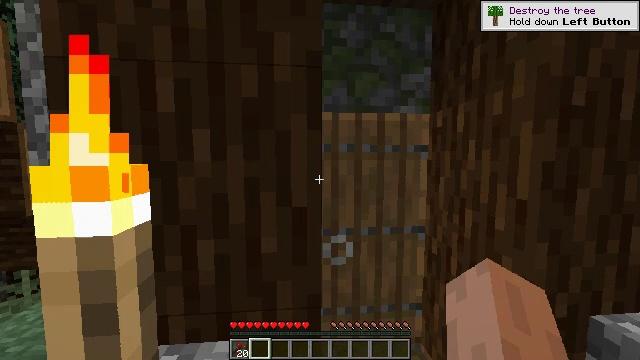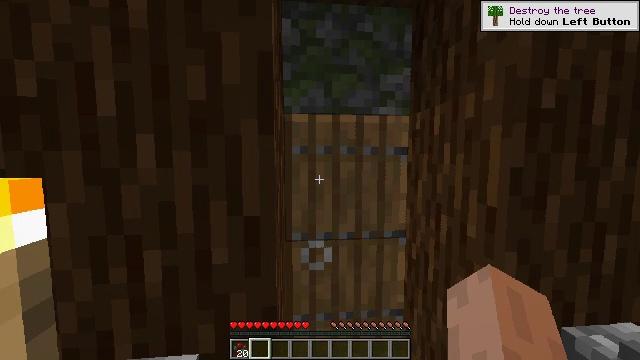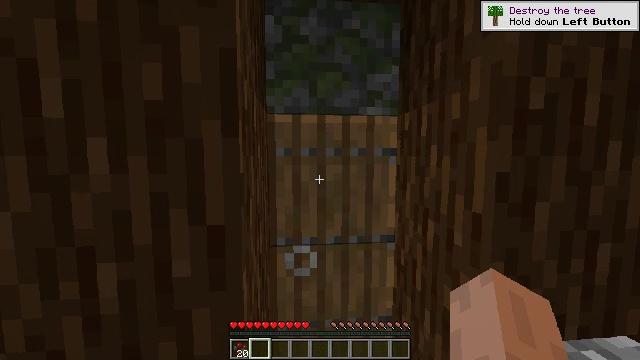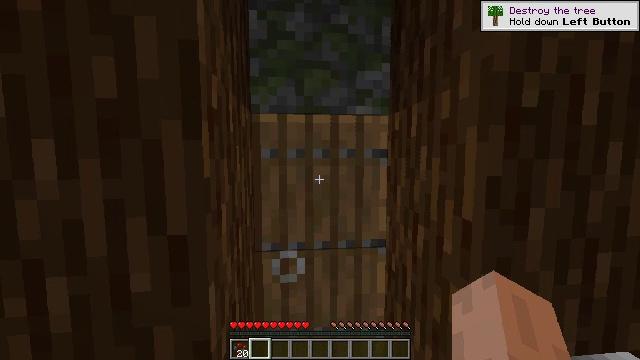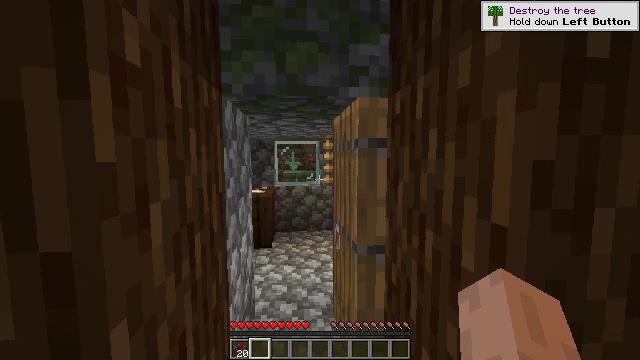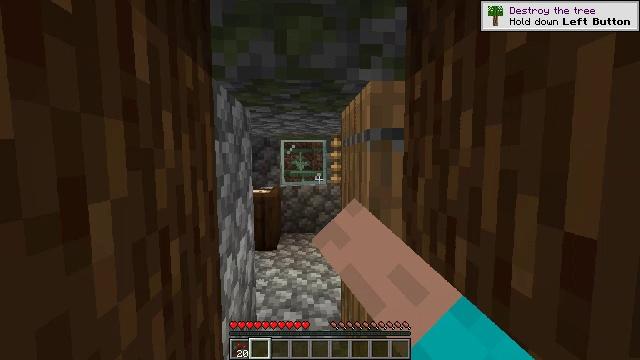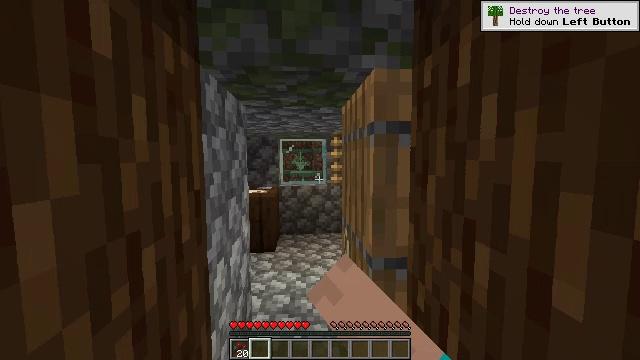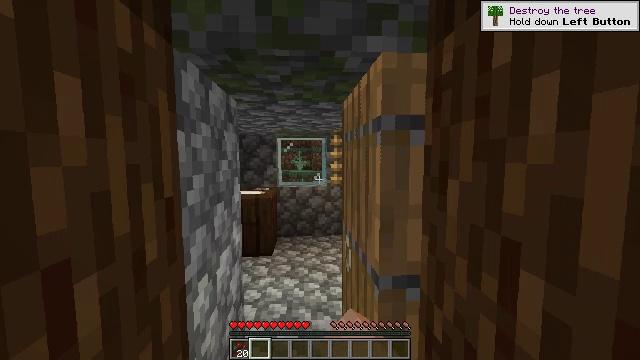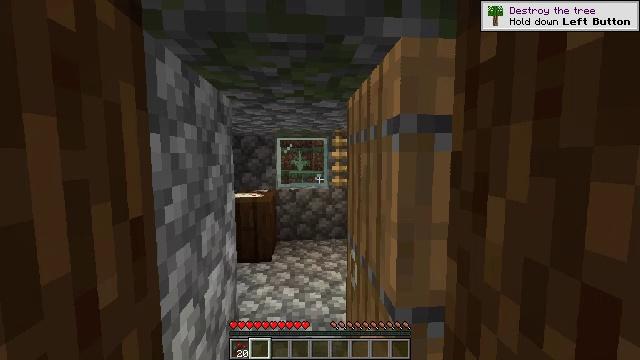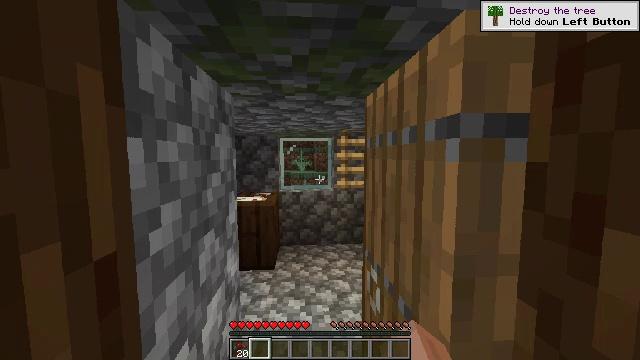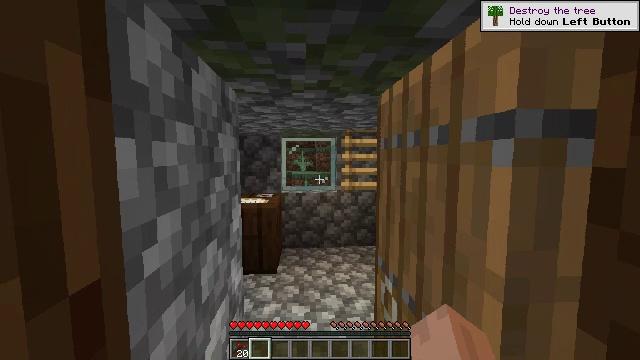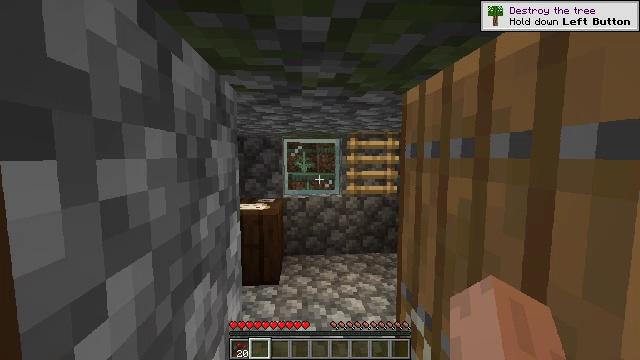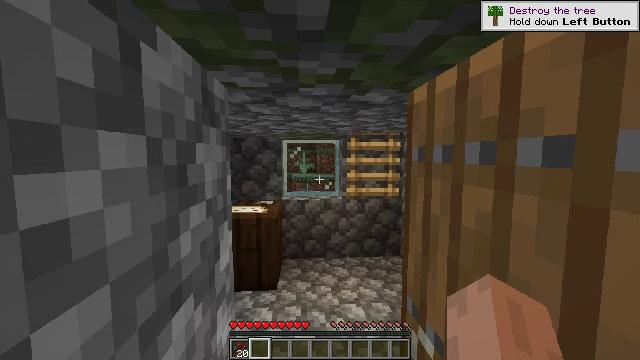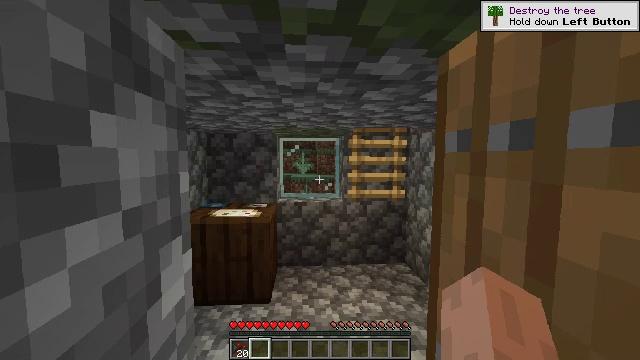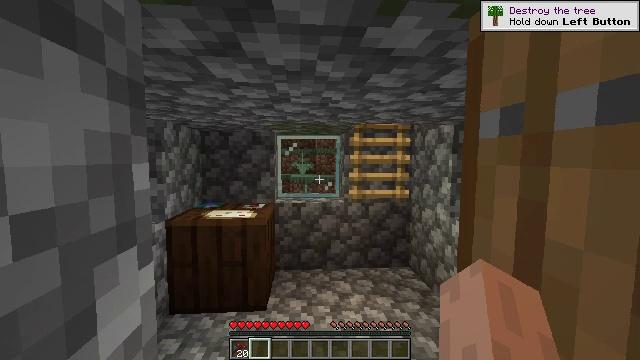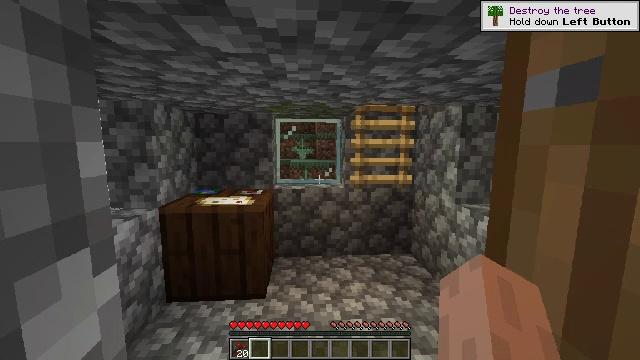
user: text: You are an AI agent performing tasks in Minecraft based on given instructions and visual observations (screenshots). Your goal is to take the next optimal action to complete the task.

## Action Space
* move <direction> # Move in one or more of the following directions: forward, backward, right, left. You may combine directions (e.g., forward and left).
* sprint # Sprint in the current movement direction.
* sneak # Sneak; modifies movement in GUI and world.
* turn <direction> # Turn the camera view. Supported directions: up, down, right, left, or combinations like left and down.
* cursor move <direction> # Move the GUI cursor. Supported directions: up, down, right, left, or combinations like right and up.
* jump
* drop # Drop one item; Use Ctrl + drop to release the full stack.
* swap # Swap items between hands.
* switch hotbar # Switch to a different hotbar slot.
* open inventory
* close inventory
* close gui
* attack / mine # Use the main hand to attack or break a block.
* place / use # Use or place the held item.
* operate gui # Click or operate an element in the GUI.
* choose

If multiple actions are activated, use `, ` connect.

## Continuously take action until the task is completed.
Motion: motion action
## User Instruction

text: Collect the blue bed by attacking it.
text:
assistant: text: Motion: move forward and move right
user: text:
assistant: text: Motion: move forward and move right
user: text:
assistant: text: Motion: move forward
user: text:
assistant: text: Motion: move forward, use / place
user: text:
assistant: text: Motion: move forward, turn left, use / place
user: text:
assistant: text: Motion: move forward, use / place
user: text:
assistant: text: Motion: move forward
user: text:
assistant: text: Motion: move forward and move left
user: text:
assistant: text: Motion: move forward and move left
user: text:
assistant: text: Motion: move forward and move left
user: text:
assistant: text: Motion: move forward and move left, use / place
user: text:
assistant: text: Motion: move forward, use / place
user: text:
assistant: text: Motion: move forward, use / place
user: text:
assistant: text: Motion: move forward
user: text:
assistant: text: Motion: move forward, turn down
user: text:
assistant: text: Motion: move forward, turn right and down
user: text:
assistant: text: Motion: move forward, turn right and down
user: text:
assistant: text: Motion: move forward, turn right and down
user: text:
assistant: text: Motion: turn left and down
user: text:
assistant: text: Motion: turn left and up
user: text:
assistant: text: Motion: move back, turn left
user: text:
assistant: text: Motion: turn up
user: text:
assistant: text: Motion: move right, turn right and up
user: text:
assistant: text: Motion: move forward and move right, turn right and up
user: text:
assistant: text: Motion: move forward and move right, turn right and up
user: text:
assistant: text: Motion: move forward and move right, turn right and up
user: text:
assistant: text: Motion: move forward and move right, turn right and up
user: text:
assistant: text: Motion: move forward and move right, turn up
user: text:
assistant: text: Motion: move forward and move right
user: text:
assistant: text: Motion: move forward and move right